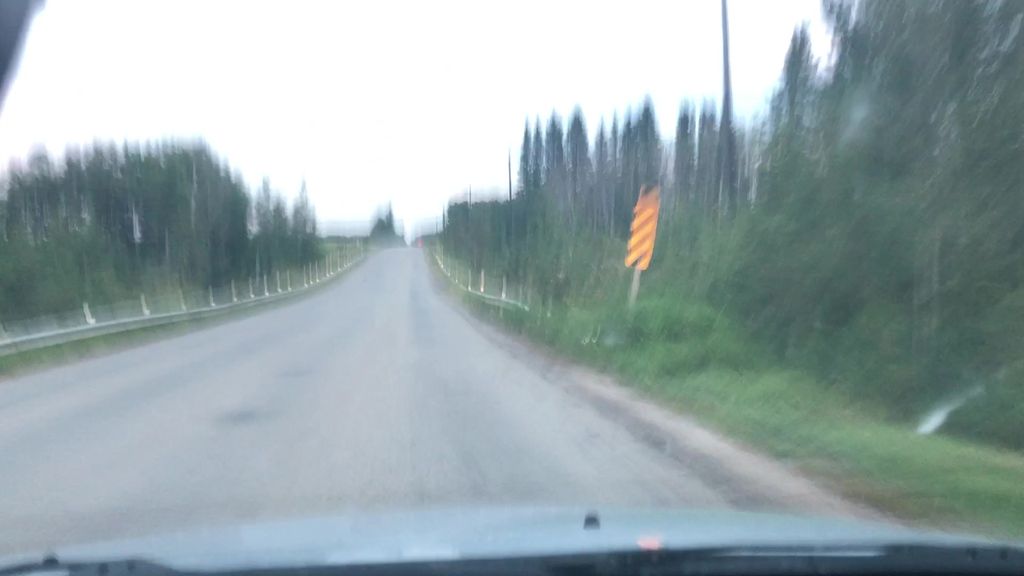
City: edmonton